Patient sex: M
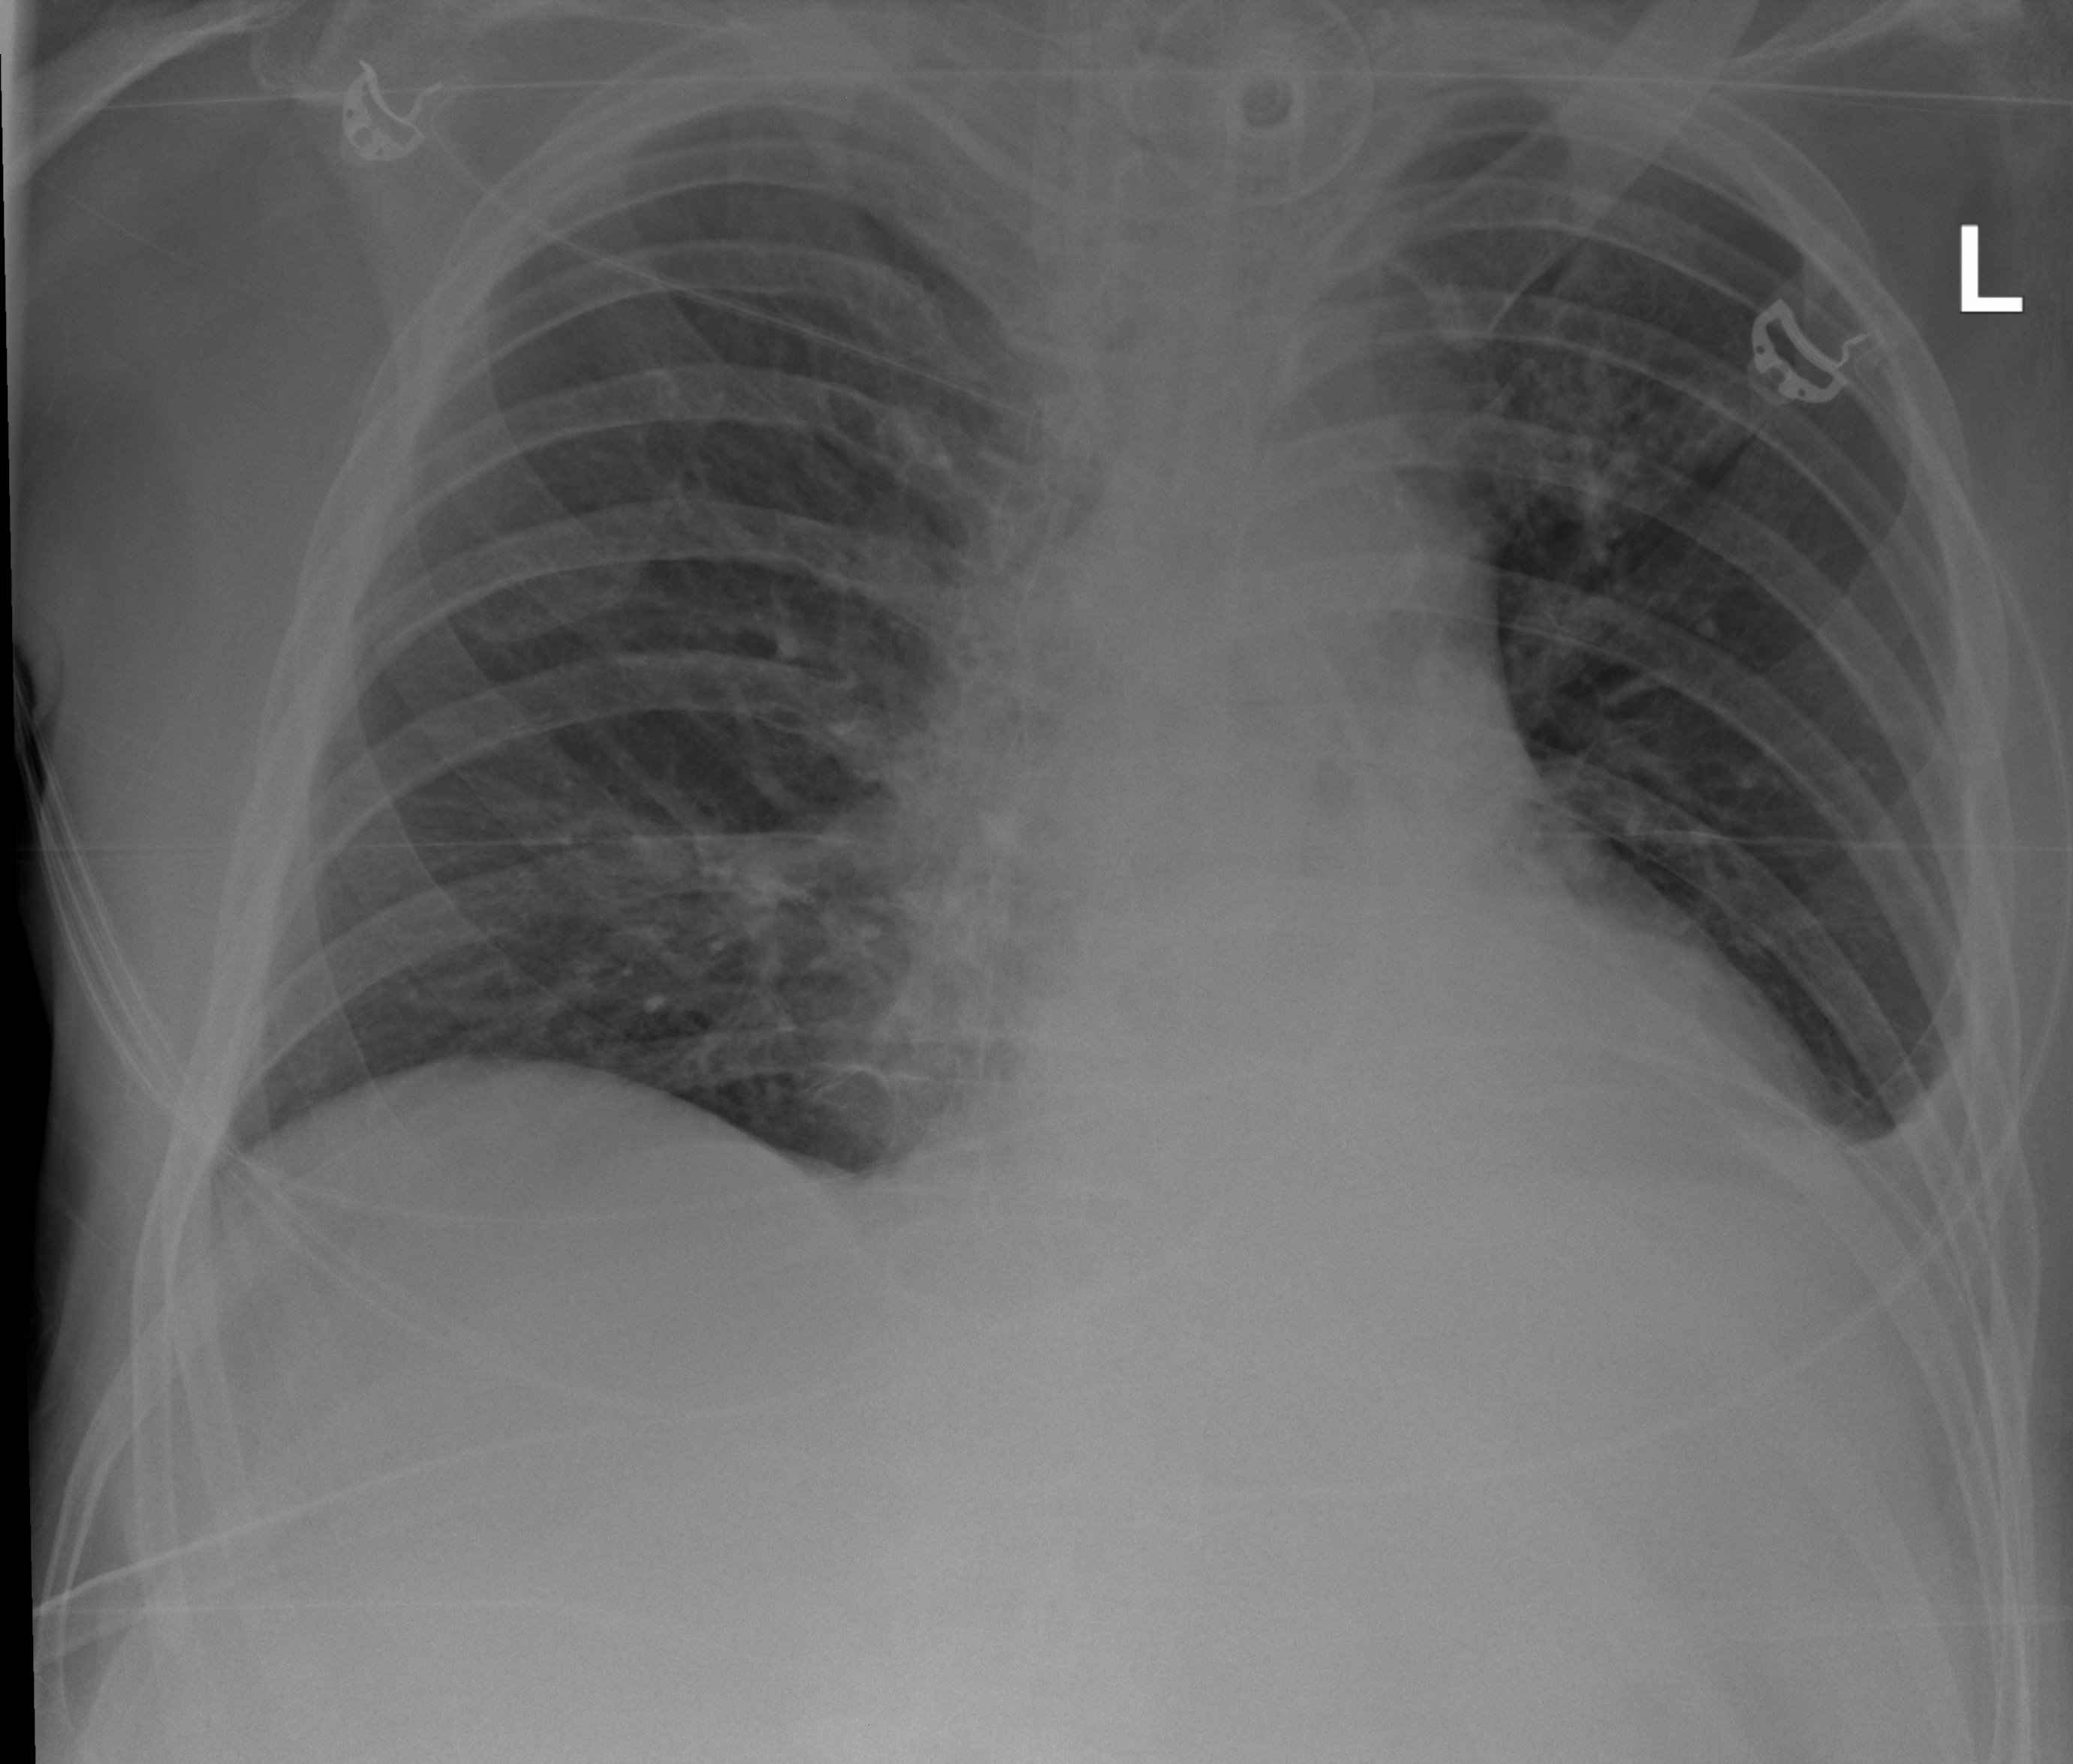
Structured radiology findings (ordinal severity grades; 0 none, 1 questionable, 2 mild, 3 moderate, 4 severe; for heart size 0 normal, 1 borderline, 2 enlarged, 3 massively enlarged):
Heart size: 0
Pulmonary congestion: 2
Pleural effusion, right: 0
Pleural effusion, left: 2
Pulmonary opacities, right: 0
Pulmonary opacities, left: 0
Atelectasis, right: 0
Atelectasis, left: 2